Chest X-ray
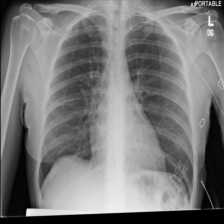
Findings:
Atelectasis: negative
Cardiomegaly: negative
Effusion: negative
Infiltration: negative
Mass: negative
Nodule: negative
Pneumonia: negative
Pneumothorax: negative
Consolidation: negative
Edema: negative
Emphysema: negative
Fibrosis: negative
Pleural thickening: negative
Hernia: negative